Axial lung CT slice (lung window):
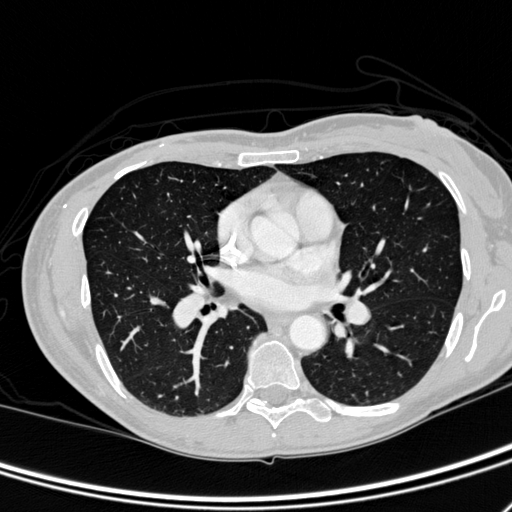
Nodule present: no